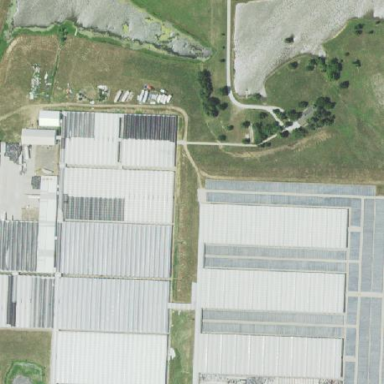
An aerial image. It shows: Area dedicated to greenhouse horticulture.